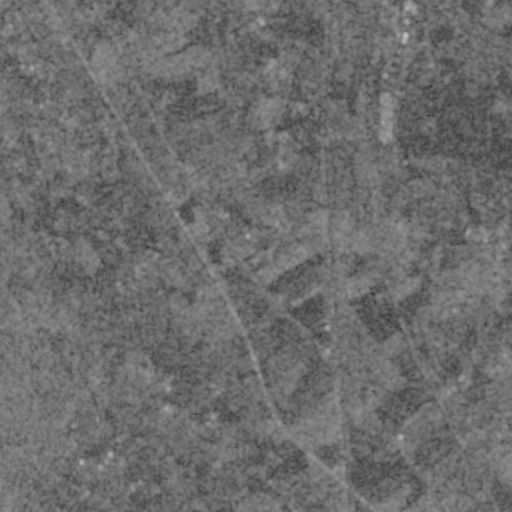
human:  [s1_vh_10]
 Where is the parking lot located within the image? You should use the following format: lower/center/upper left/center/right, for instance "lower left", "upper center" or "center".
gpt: The parking lot is located in the upper right of the image.
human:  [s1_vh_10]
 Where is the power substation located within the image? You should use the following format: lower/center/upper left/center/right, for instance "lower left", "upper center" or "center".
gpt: The power substation is located in the upper right of the image.
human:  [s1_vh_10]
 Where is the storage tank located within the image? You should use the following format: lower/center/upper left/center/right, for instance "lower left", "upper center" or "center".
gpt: The storage tank is located in the upper left of the image.
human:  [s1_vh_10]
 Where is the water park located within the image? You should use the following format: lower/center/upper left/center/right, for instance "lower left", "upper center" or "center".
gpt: The water park is located in the upper right of the image.
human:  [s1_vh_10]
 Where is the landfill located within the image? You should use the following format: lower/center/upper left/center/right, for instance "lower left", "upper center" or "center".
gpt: There is no landfill in the image.

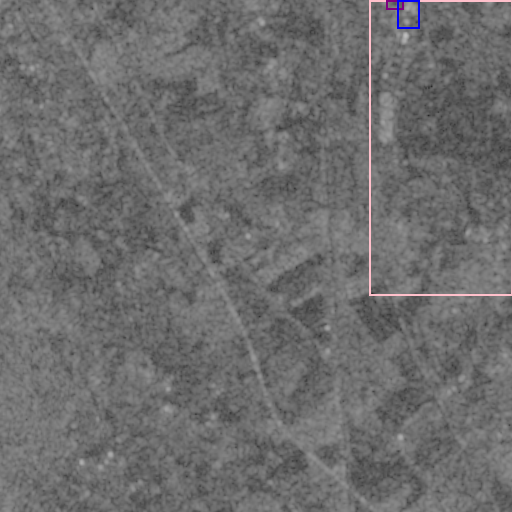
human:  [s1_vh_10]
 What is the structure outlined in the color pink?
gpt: The structure outlined in pink is a crop field.
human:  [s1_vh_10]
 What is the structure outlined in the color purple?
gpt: The structure outlined in purple is a parking lot.
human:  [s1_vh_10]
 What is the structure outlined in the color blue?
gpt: The structure outlined in blue is a water park.
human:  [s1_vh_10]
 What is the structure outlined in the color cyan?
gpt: There is no cyan outline.